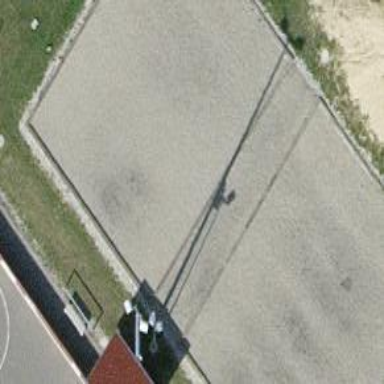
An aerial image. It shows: Beach volleyball pitch for leisure activities.